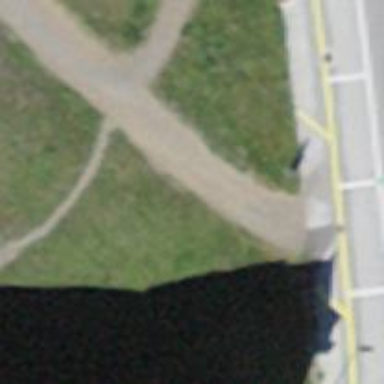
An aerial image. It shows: Path with surface of woodchips.